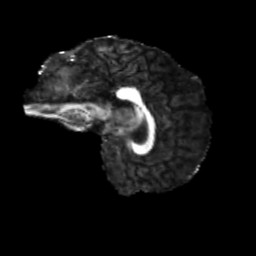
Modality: FA
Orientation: sagittal
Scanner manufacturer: siemens
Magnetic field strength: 3 T
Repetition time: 4 s
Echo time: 0.0594 s